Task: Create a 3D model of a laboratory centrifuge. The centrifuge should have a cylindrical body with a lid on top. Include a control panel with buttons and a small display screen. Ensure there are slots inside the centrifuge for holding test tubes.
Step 176:
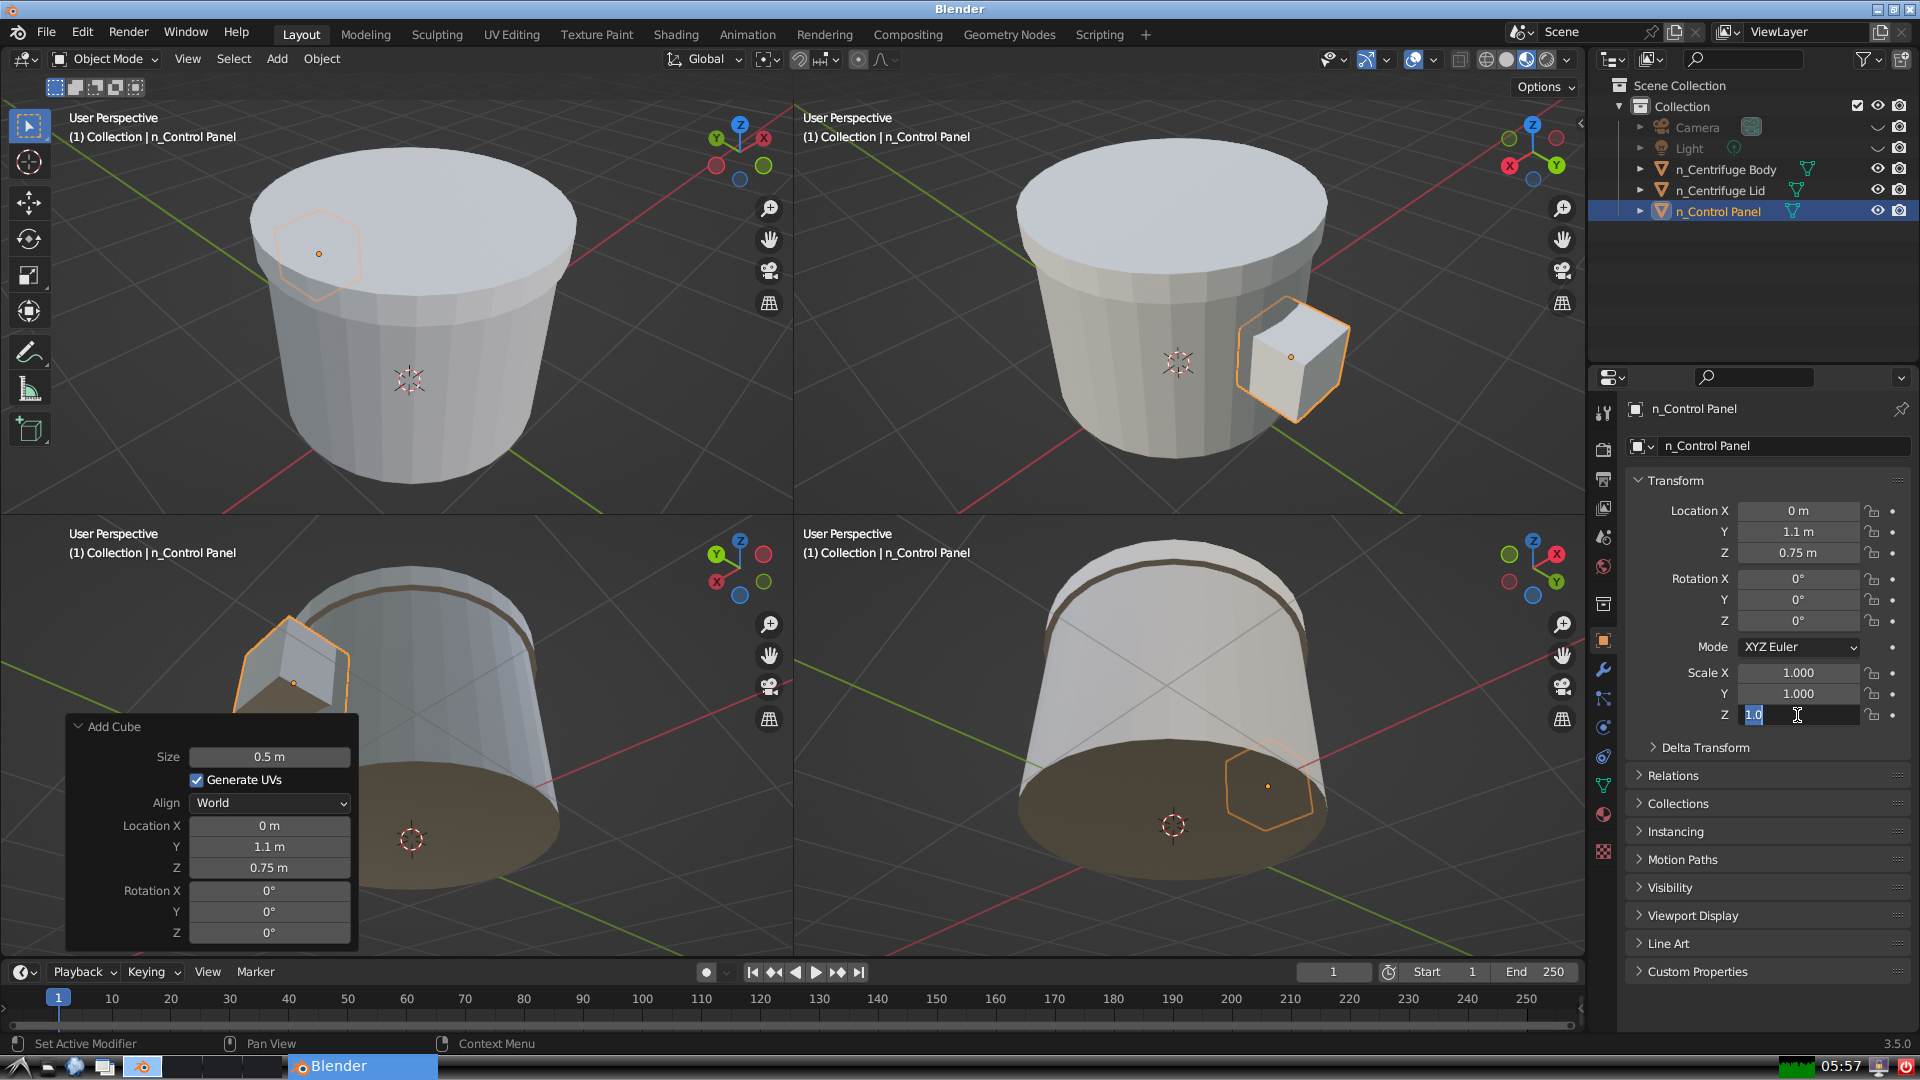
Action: input_text: 0.1